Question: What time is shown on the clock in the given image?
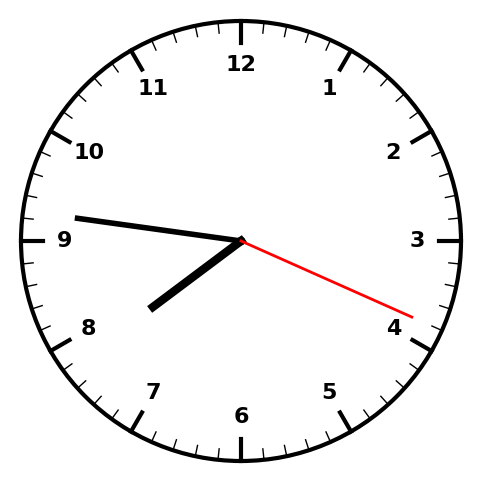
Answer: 07:46:19